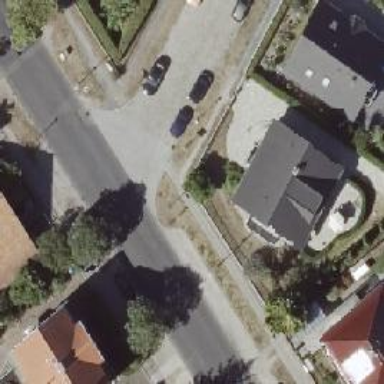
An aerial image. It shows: Unmarked crossing on the road.